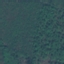
Land use / land cover: Forest